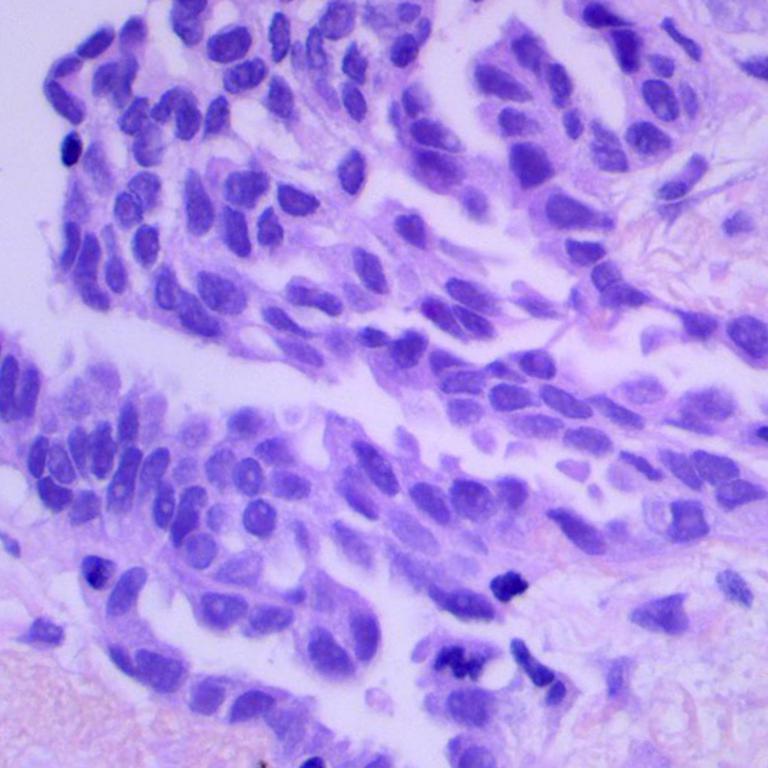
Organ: lung
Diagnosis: adenocarcinomas